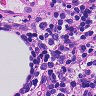
Metastatic tissue present: no